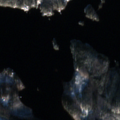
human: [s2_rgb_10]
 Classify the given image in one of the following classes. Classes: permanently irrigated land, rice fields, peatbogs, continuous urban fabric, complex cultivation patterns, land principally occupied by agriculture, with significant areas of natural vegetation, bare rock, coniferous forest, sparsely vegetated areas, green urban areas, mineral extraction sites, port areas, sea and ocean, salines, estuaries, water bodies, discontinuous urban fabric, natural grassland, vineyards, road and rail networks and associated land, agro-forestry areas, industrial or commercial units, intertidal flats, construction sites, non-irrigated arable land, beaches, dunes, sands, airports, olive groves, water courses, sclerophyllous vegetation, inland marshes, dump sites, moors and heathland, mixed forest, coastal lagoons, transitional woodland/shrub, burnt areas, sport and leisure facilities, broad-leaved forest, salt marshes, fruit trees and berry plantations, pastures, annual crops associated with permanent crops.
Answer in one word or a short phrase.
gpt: coniferous forest, mixed forest, water bodies